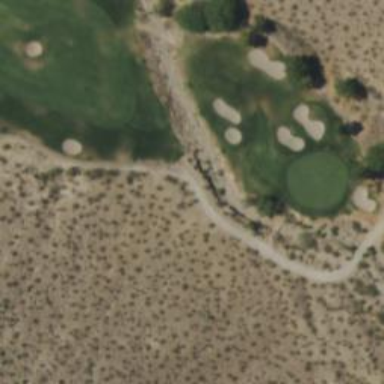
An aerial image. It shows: Rough grassy area used for golf.